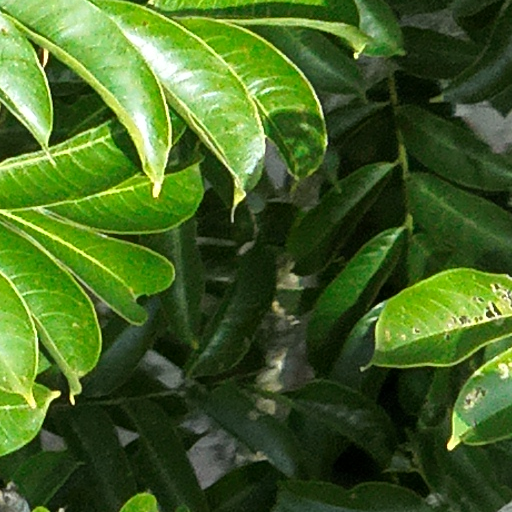
Species: Zanthoxylum ekmanii
GBIF accepted scientific name: Zanthoxylum ekmanii
Crown area (m\u00b2): 227.834